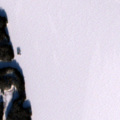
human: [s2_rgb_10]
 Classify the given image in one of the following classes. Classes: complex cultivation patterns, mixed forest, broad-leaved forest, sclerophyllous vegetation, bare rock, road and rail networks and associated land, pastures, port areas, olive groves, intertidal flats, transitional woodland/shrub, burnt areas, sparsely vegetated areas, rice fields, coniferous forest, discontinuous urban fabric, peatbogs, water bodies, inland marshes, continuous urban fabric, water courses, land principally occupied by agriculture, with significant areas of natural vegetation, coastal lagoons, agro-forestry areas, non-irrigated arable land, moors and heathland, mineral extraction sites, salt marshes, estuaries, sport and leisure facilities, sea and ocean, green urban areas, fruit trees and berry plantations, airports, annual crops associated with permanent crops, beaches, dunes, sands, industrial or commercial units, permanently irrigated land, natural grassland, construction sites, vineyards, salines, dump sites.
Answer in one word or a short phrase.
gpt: coniferous forest, water bodies